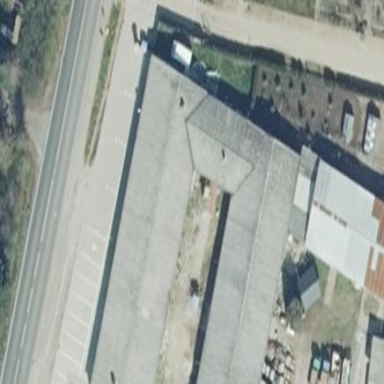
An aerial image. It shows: Building.